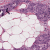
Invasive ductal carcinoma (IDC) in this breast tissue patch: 1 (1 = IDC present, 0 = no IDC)